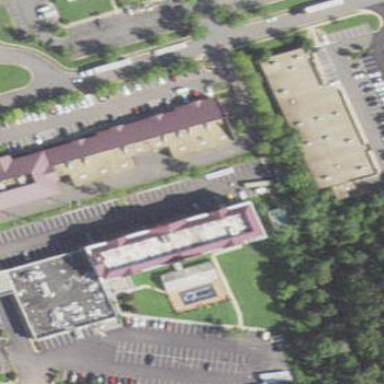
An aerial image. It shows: Hotel building.